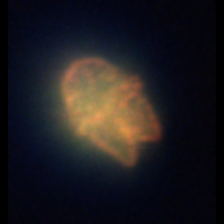
Taxon: Akashiwo
Group: Dinoflagellates